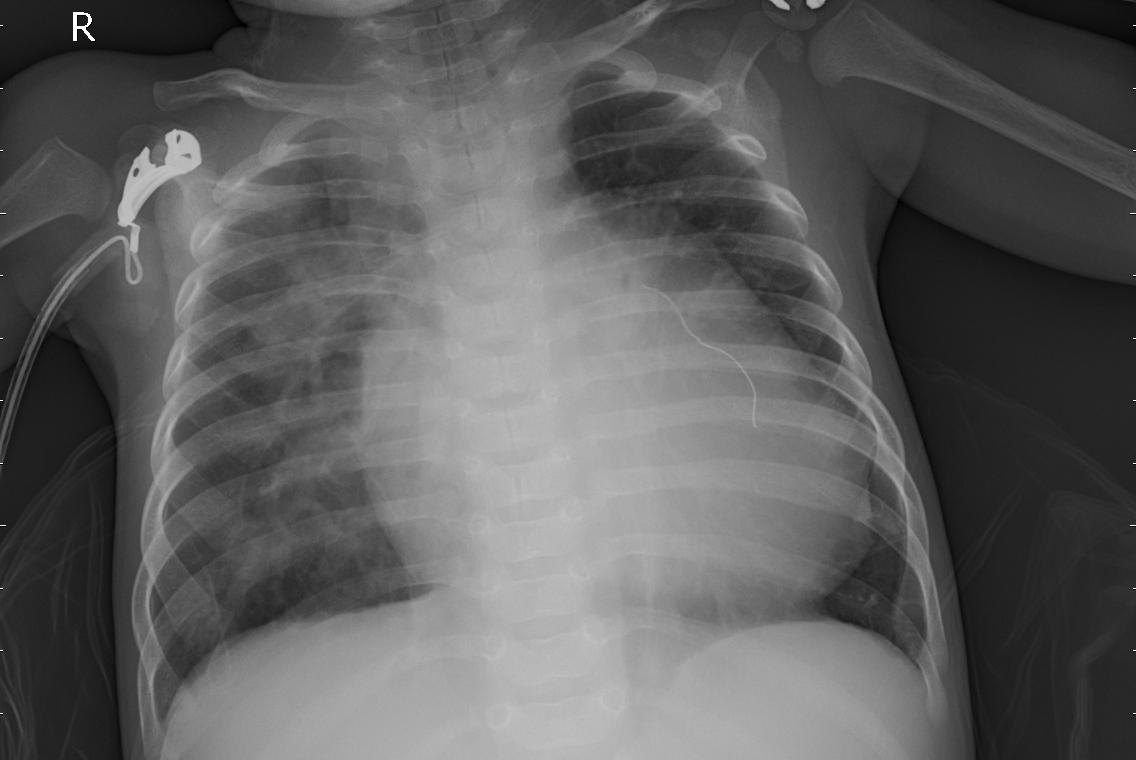
Diagnosis: PNEUMONIA